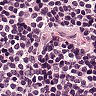
Metastatic tissue present: no